Interaction volume radius: 5 \u00c5
Interaction volume height: 20 \u00c5
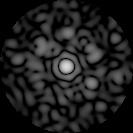
Disorder parameter: 0.8064